Question: I am fairly new to ormLite using C# and I have come across an issue where ormLite is only creating my primary key and foreign key columns and non of the public data columns of any type. Any insight or directions? Here is a code snippet:
C# Class:
'''
public class Person : Entity
{
[AutoIncrement]
public int PersonID { get; set; }
[References(typeof(Entity))]
public int EntityID { get; set; }
public string FirstName;
public string Middlename;
public string LastName;
public DateTime BirthDate;
public char Gender;
public int Age;
public Color EyeColour;
public Color HairColour;
public Person(string firstName, string lastName, char gender, DateTime? birthDate = null, int? age = null, Color? eyeColor = null, Color? hairColour = null, string middleName = null)
{
}
}
'''
Created using:
'''
private IDbConnection CreateConnection()
{
OrmLiteConnectionFactory dbFactory = new OrmLiteConnectionFactory("Server=server;Database=mso;User Id=sa;Password=pw![enter image description here][1];", SqlServerDialect.Provider);
IDbConnection dbConnection = dbFactory.Open();
return dbConnection;
}
public TaskOutcome CreateDBSchema(params Type[] types)
{
try
{
IDbConnection db = CreateConnection();
using (var tran = db.BeginTransaction())
{
db.CreateTableIfNotExists(types);
tran.Commit();
}
return new TaskOutcome(new TaskOutcomeType(TaskOutcomeType.TaskResult.Success));
}
catch (Exception msg)
{
return new TaskOutcome(new TaskOutcomeType(TaskOutcomeType.TaskResult.Failure, msg.Message));
}
}
'''
This is what the table structure looks like:

It is blocking further development so any help is greatly appreciated!
Sam
Edit: (incase its helpful)
'''
public string GetData(int value)
{
ServiceData service = new ServiceData();
// create in order of dependecy
Type[] types = new Type[15] { typeof(Entity), typeof(Organization), typeof(Person), typeof(Daycare), typeof(Caregiver), typeof(Child), typeof(Parent), typeof(Doctor), typeof(EmergencyContact), typeof(Contact), typeof(Country), typeof(Province), typeof(City), typeof(Address), typeof(Timesheet) };
TaskOutcome result = service.CreateDBSchema(types);
return string.Format("You entered: {0}", result.ToString());
}
'''
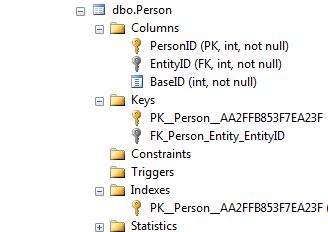
Answer: You are missing '{get ; set;}' for other fields.